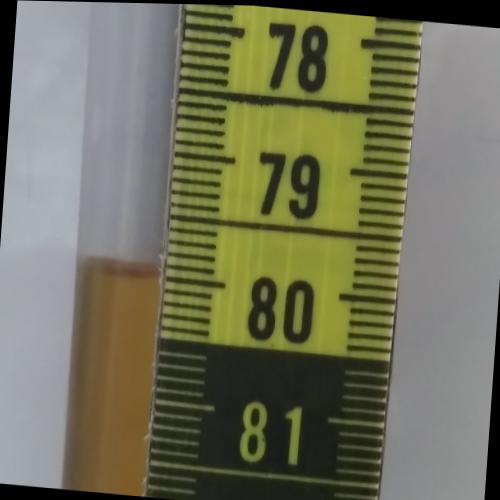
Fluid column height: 80.0 cm